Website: walmart
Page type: receipt
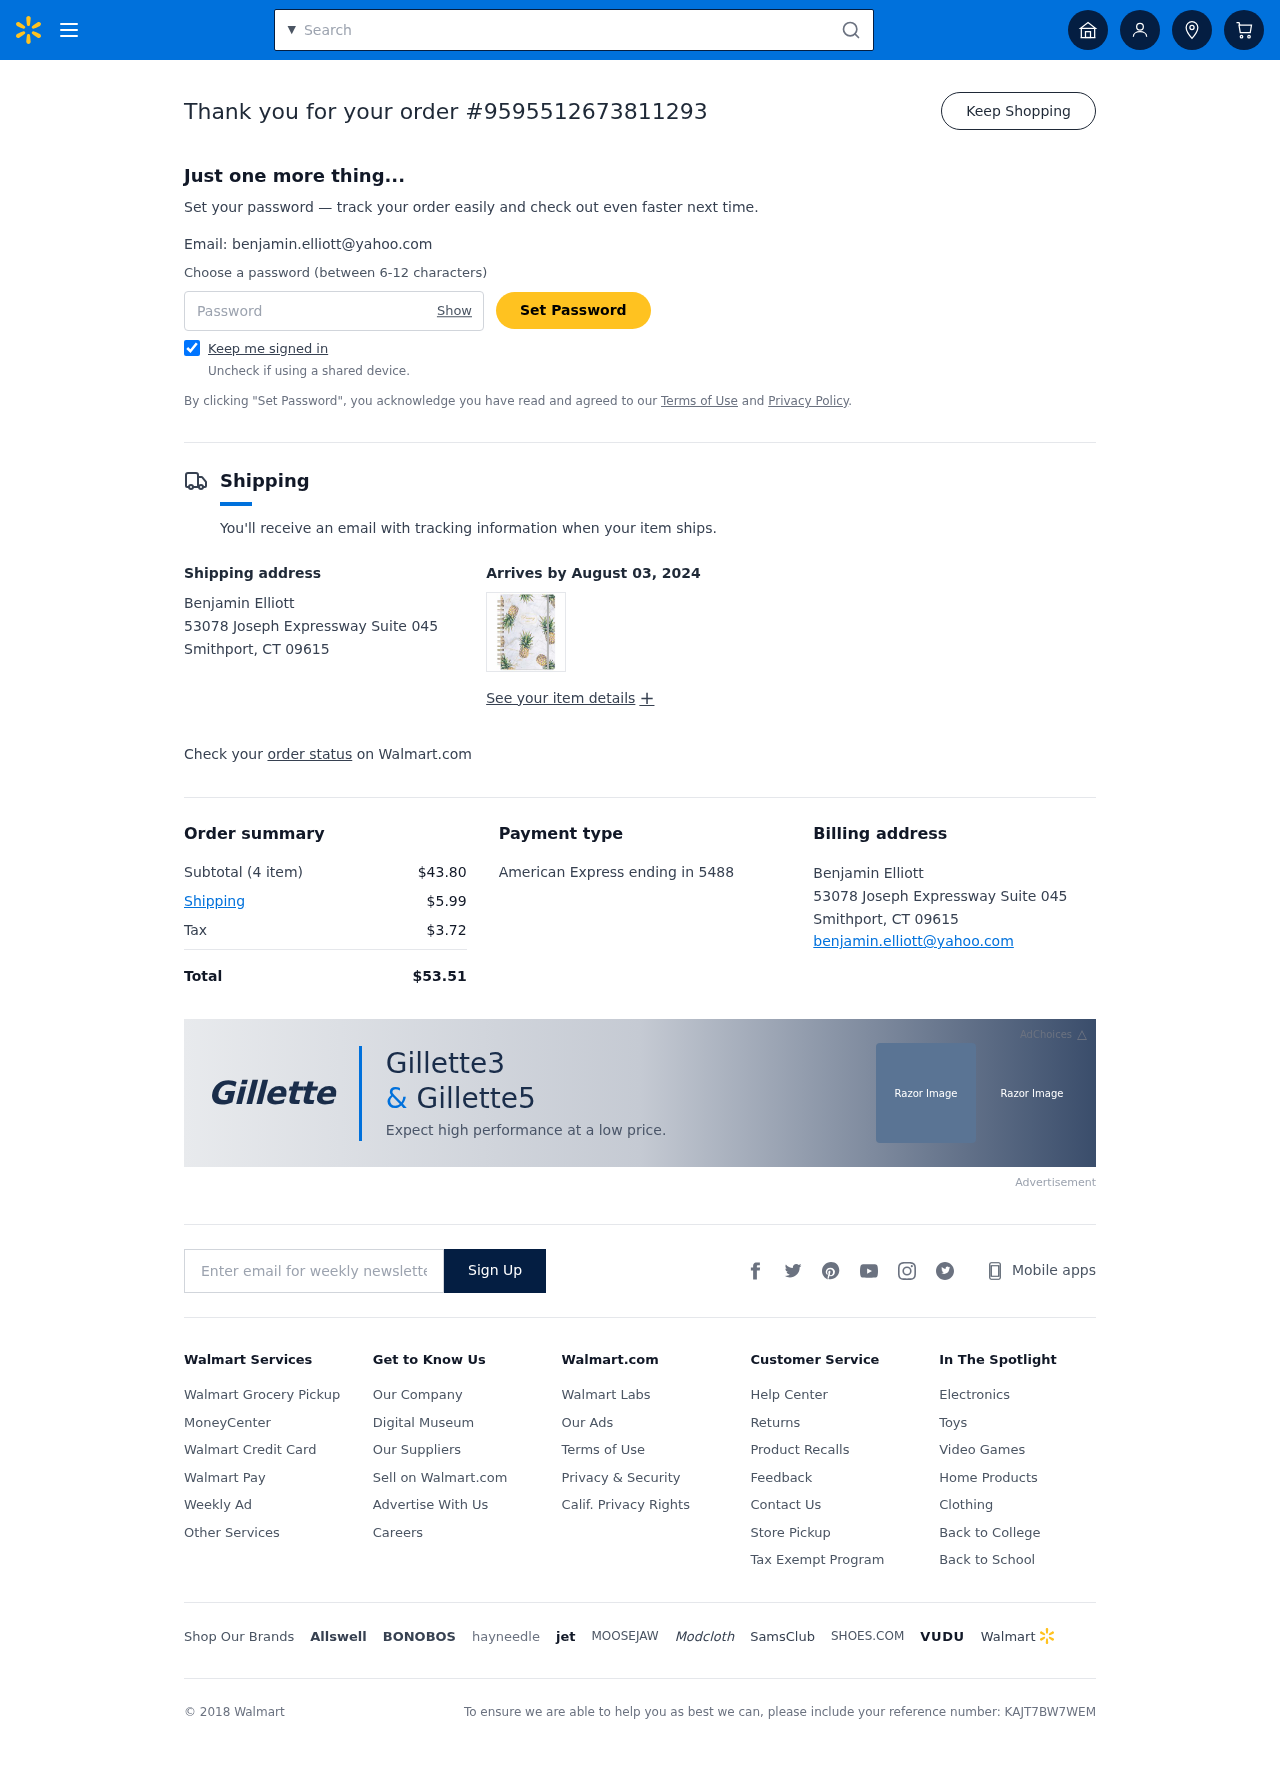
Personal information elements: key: PII_CARD_LAST4
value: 5488
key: PII_CARD_TYPE
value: American Express
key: PII_CITY_STATE_ZIP
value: Smithport, CT 09615
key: PII_EMAIL
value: benjamin.elliott@yahoo.com
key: PII_FULLNAME
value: Benjamin Elliott
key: PII_STREET
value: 53078 Joseph Expressway Suite 045
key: PII_FULLNAME2
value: Benjamin Elliott
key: PII_CITY
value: Smithport
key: PII_STATE_ABBR
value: CT
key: PII_POSTCODE
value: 09615
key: PII_POSTCODE_FULL
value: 09615
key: PII_CITY_STATE
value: Smithport, CT
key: PII_LOCATION21_CITY
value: Smithport
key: PII_POSTCODE_NUMERIC
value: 9615
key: PII_EMAIL2
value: benjamin.elliott@yahoo.com
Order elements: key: ORDER_ID
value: #9595512673811293
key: ORDER_DELIVERY_DATE
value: August 03, 2024
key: ORDER_NUM_ITEMS
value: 4 item
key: ORDER_SUBTOTAL
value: $43.80
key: ORDER_SHIPPING_COST
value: $5.99
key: ORDER_TAX
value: $3.72
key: ORDER_TOTAL
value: $53.51
Search elements: key: HEADER_SEARCH
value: Search